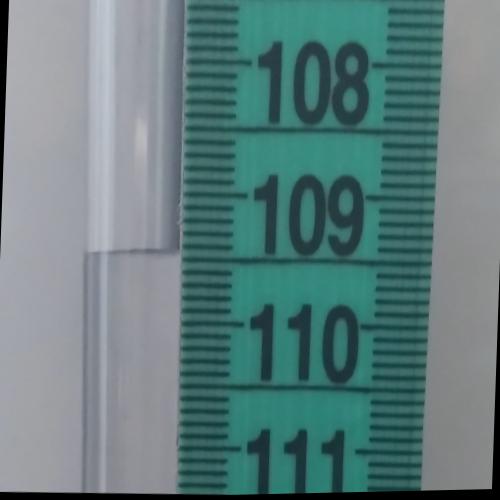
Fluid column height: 109.4 cm